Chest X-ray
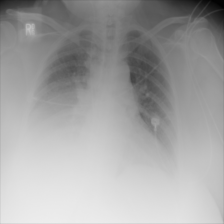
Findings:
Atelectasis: positive
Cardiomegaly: negative
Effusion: positive
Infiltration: positive
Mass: negative
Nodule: negative
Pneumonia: negative
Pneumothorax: negative
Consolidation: negative
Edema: negative
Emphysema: negative
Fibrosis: negative
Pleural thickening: negative
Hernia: negative